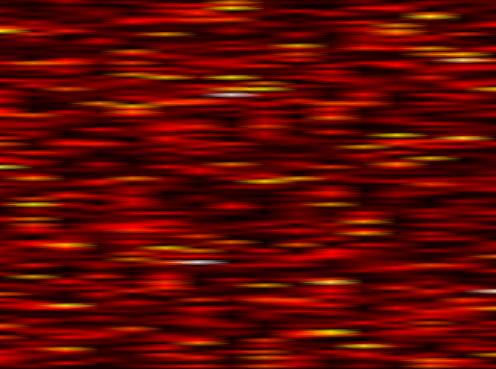
Label: WOLA